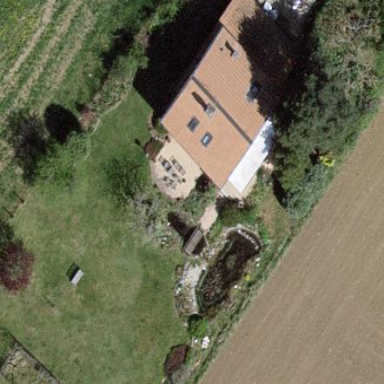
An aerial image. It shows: Garden that is leisure land.